Question: In my web application, iPhone and android phone can upload video, it can play on both phones and desktop browser.
However certain android phones upload a video but it cannot play anywhere although it seems to be uploaded correctly.
I looked into to it and found a difference. Certain phone uploads a video file with Codecs "MPEG-4, AAC" and the others upload "H.264, AAC".
I'm currently using ReactJs and html5 video tag to play video. It looks there is no way to solve with video tag options.
<URL>

Here is device and photo information. On your left side, ASUS phone uploaded video which has MPEG-4 video codecs, and it won't play.
On your right side, Galaxy phone video which has H.264 codecs, and it plays.
Both videos have same format mp4.
--
Additional information might help you is that even though you download that video and upload from desktop browser, it won't play as well. I would appreciate if you know solutions for it, thanks.
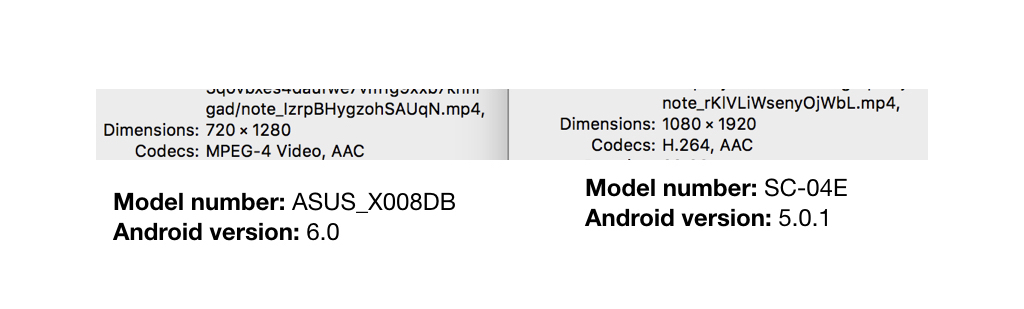
Answer: The answer for this question is converting video format using lambda and elastic transcoder.
see here: <URL>
According to my research About MPEG-4, it is neither codec nor container. MP4 is a standard format container for audio and video used by MPEG-4. The point is MPEG-4 is a standard specification.
Thanks @Offbeatmammal and @szatmary to comment on this issue.